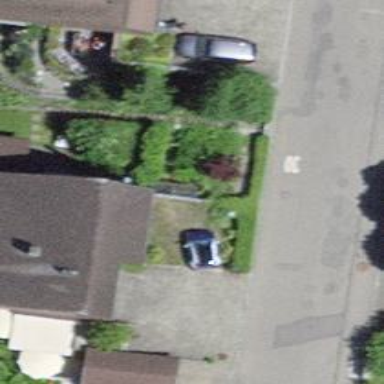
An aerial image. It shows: Residential building.